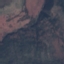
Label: HerbaceousVegetation